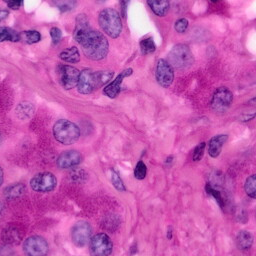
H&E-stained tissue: Pancreatic